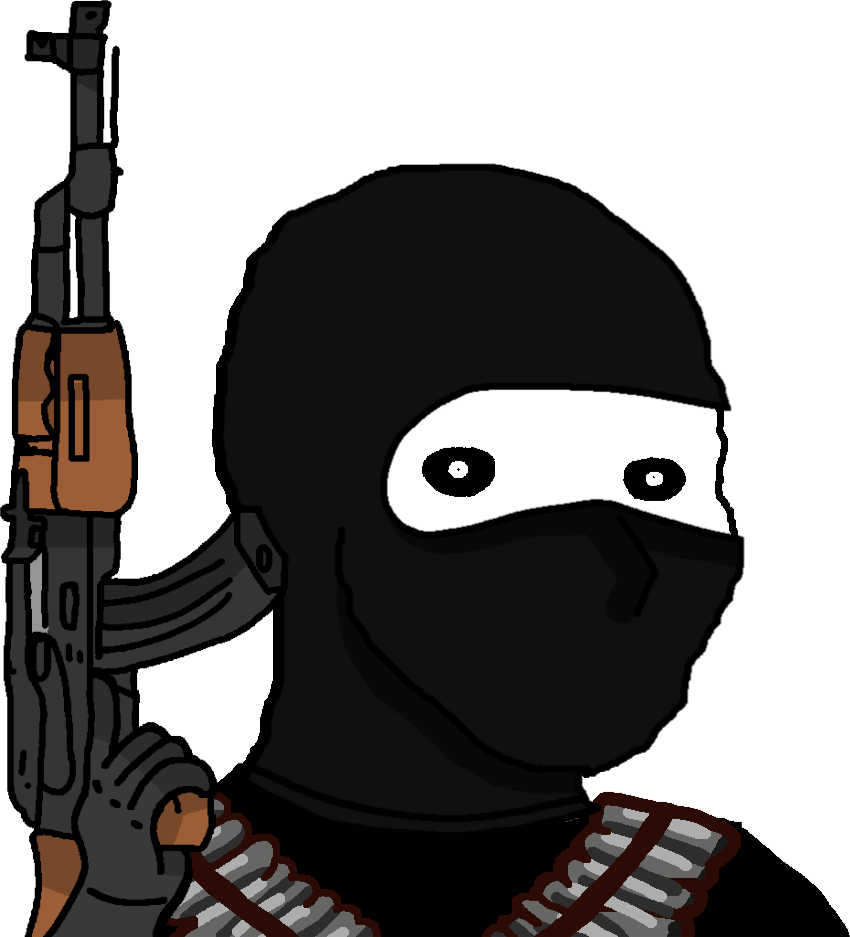
Label: 5_Oomer